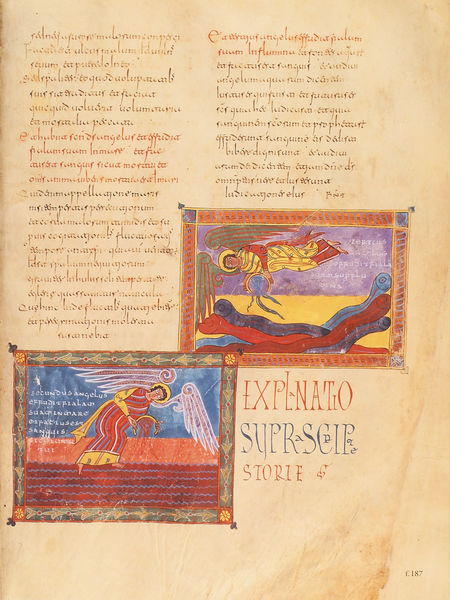
Titel: Beatus-Manuskript
Künstler: Magius
Institution: New York, Pierpont Morgan Library
Schlagwörter: blau, flügel, wasser, bunt, kleid, schwarz, zeichnung, rot, ornament, bibel, geschichte, rahmen, bild, blatt, fliegen, engel, farbig, schrift, wellen, bilder, lila, violett, buch, seite, illustration, text, tinte, buchseite, kasten, pergament, heiligenschein, mittelalter, schlangen, illustriert, handschrift, dokument, latein, ahmen, gießen, buchmalerei, illustrationen, minuskel, ausschütten, supr